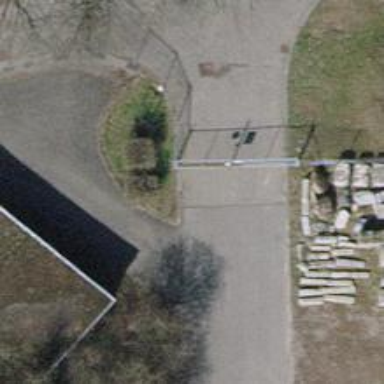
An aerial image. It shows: Gate.